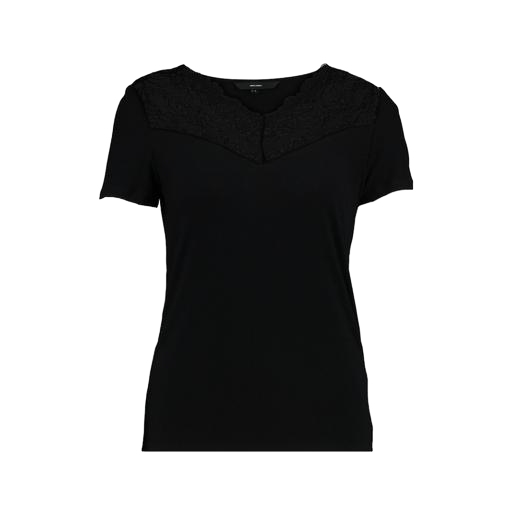
black plus size lace-yoke jersey t-shirt, black lace-yoke jersey t-shirt, black lace-yoke jersey tee, white background